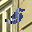
Label: 5